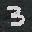
Label: 3